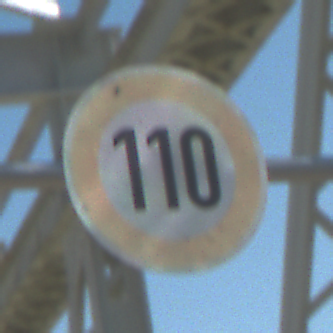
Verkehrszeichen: Geschwindigkeit110
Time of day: MorningAfternoon
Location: Outdoor (Special)
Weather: Clear
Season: NotSpecified
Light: Natural